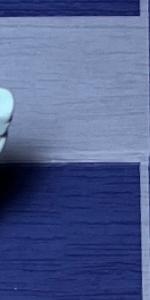
Label: Empty